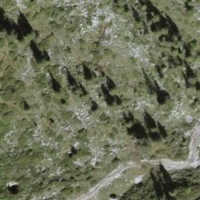
EUNIS habitat code: 26
Species observed at this site:
Turdus philomelos
Lophophanes cristatus
Anthus spinoletta
Dendrocopos major
Pyrrhula pyrrhula
Lyrurus tetrix
Montifringilla nivalis
Turdus viscivorus
Fringilla coelebs
Buteo buteo
Prunella collaris
Gentianella campestris
Turdus torquatus
Turdus iliacus
Spinus spinus
Lagopus muta
Carduelis carduelis
Scolopax rusticola
Parus major
Erithacus rubecula
Dryocopus martius
Phoenicurus ochruros
Certhia familiaris
Garrulus glandarius
Regulus regulus
Pyrrhocorax graculus
Corvus corax
Accipiter nisus
Periparus ater